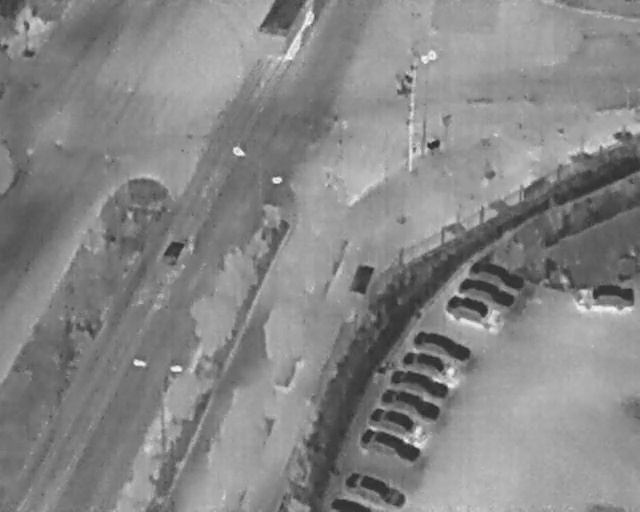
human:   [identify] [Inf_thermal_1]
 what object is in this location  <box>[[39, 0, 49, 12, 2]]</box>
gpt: <ref>1 large othervehicle at the top</ref>

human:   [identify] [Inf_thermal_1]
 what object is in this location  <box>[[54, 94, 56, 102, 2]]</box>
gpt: <ref>1 small car at the bottom</ref>

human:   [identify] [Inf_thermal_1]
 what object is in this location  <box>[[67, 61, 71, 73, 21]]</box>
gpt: <ref>1 medium car at the center</ref>